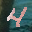
Label: 4